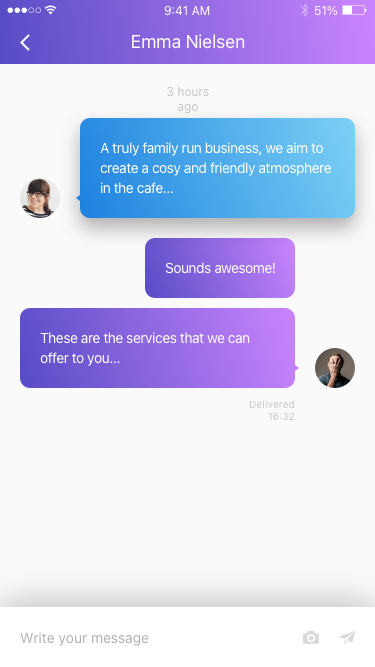
Text in this UI design:
Write your message
These are the services that we can offer to you…
Sounds awesome!
Delivered 16:32
A truly family run business, we aim to create a cosy and friendly atmosphere in the cafe…
3 hours ago
Emma Nielsen